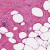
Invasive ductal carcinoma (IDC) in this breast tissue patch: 0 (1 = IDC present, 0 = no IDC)